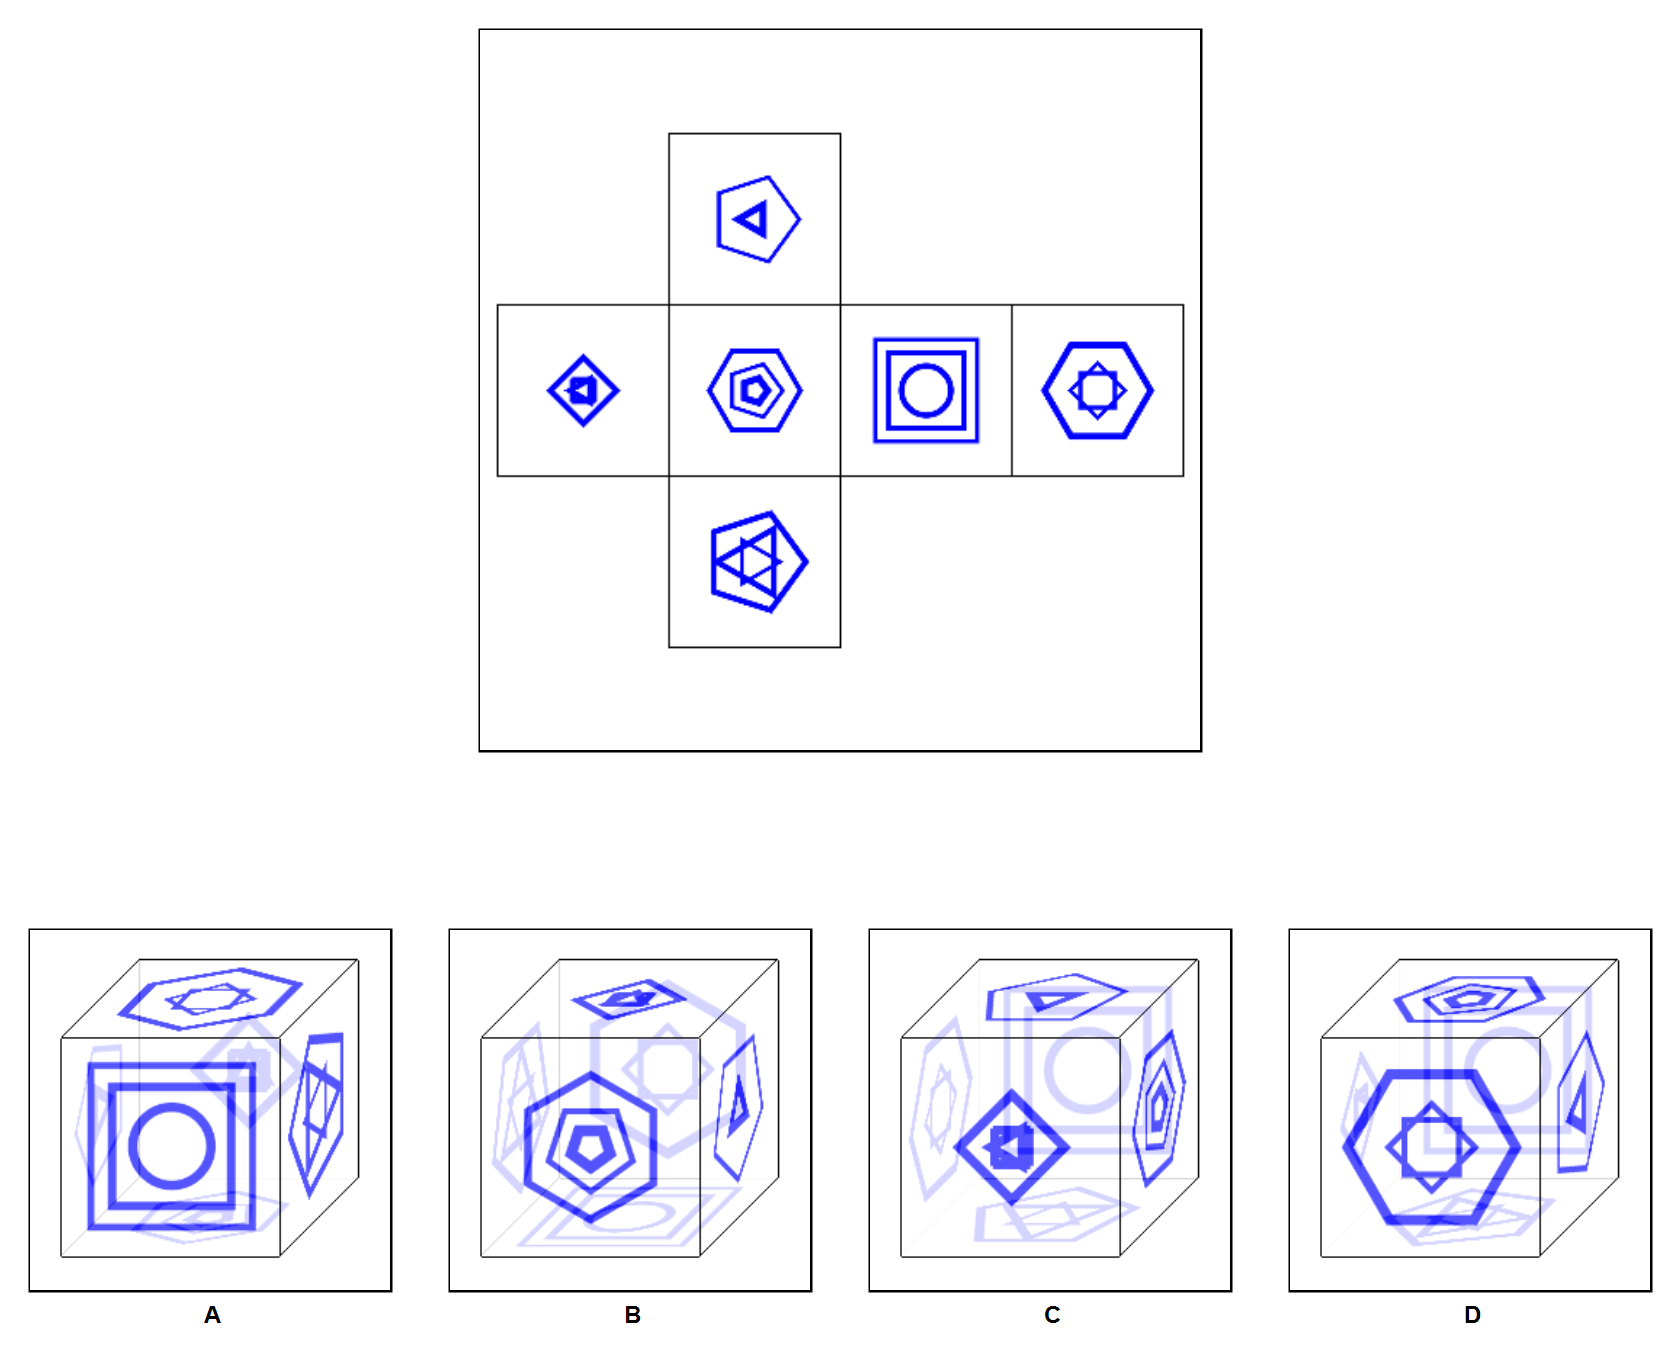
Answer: D